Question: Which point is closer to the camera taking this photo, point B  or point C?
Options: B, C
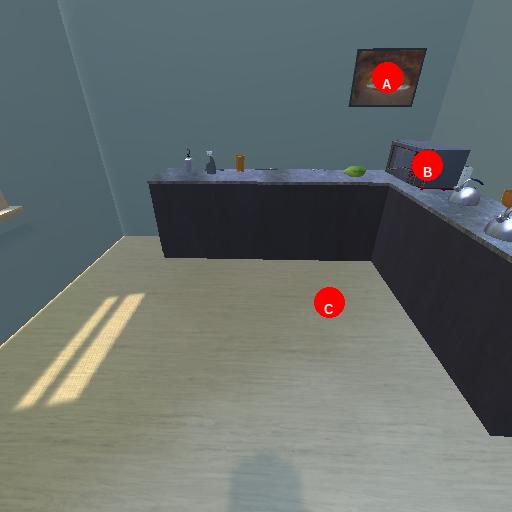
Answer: B